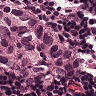
Metastatic tissue present: yes